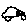
Label: car